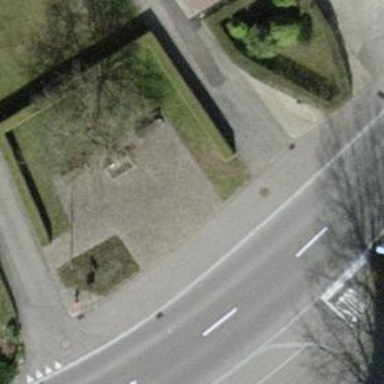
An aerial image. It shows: Brown bench in the vicinity.